Question: I want to cut a circle out of an image using rmagick.
Here's an example of what I'd like to be able to accomplish:
<URL>
-->
It seems like I want to use <URL> to cut a circle, and then clip_path to mask it, but the docs aren't very clear. Would anyone be able to point me in the right direction?
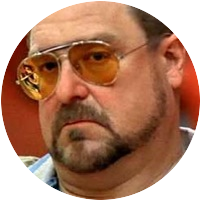
Answer: '''
require 'rmagick'
im = Magick::Image.read('walter.jpg').first
circle = Magick::Image.new 200, 200
gc = Magick::Draw.new
gc.fill 'black'
gc.circle 100, 100, 100, 1
gc.draw circle
mask = circle.blur_image(0,1).negate
mask.matte = false
im.matte = true
im.composite!(mask, Magick::CenterGravity, Magick::CopyOpacityCompositeOp)
im.write 'walter_circle.png'
'''